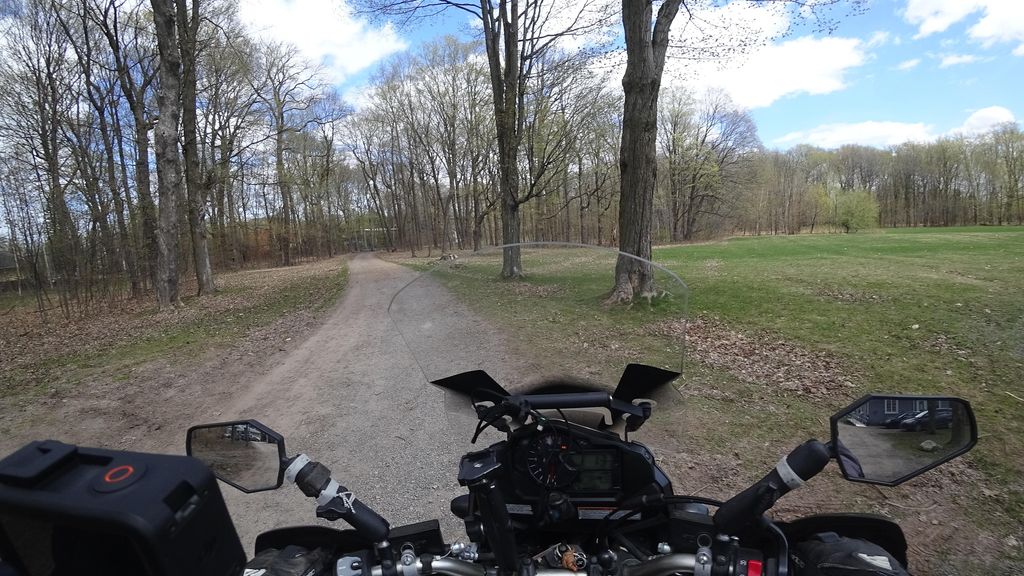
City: quebec_city